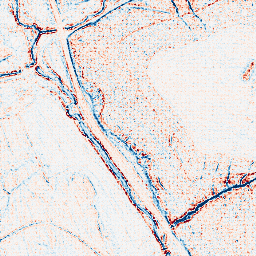
Category: edge_preserving
Decomposition family: bilateral
Decomposition parameters: d: 5
sigma_color: 100
sigma_space: 150
Upsampling method: sinc_hamming
Upsampling parameters: scale: 4
kernel_size: 4
Upsampling scale: 4